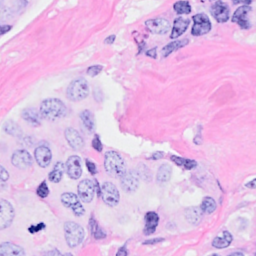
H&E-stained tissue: Breast